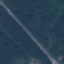
Land use / land cover: Highway